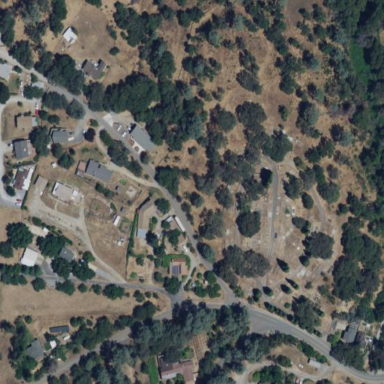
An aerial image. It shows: Cemetery.